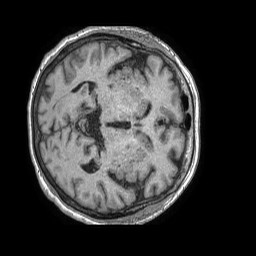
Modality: T1w
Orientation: axial
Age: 73
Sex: female
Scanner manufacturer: philips
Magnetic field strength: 1.5 T
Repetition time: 0.007789 s
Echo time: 0.003648 s